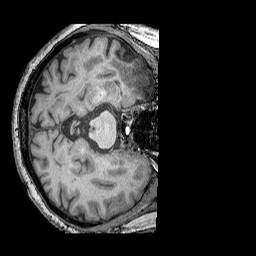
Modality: T1w
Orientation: axial
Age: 68
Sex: male
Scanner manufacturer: siemens
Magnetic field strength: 3 T
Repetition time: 2.25 s
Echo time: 0.00415 s